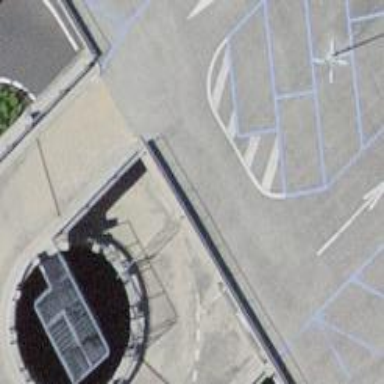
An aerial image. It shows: Multi-storey parking facility.